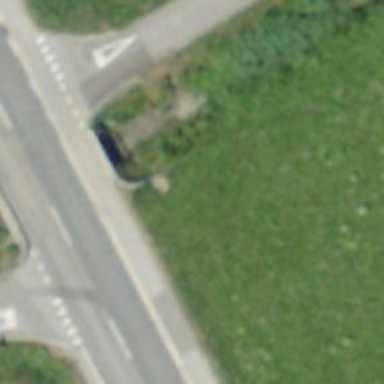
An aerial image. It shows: Tunnel passing over ditch.